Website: apple
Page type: stored-credit-cards
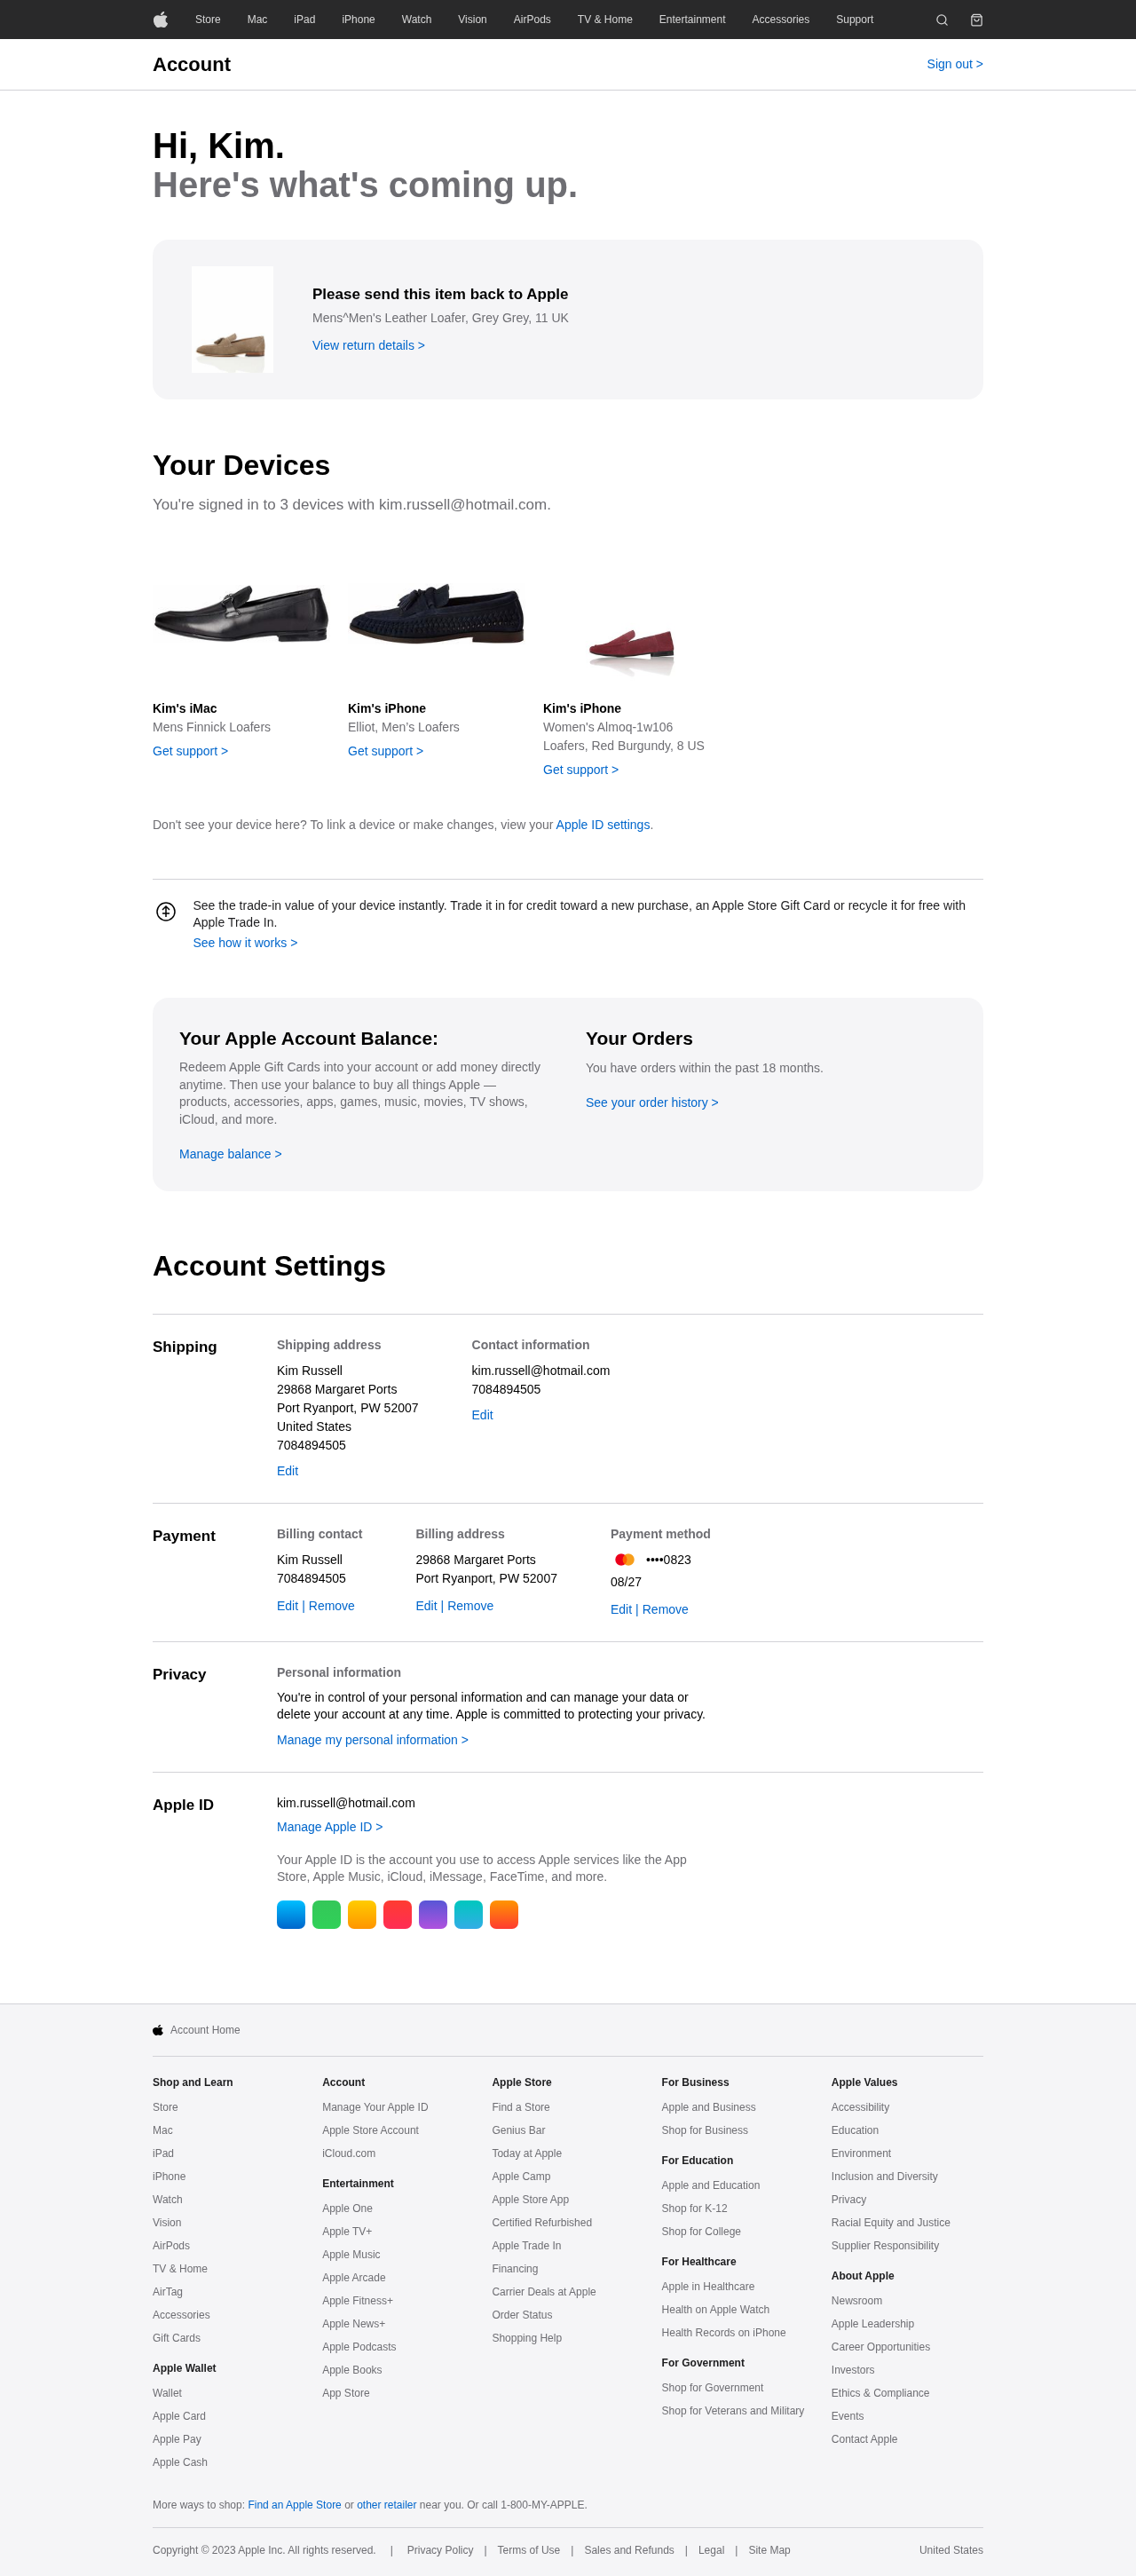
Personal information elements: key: PII_CARD_EXPIRY
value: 08/27
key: PII_CARD_LAST4
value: ••••0823
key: PII_CITY_STATE_ZIP
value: Port Ryanport, PW 52007
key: PII_COUNTRY
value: United States
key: PII_EMAIL
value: kim.russell@hotmail.com
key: PII_FIRSTNAME
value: Kim
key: PII_FULLNAME
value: Kim Russell
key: PII_PHONE
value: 7084894505
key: PII_STREET
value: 29868 Margaret Ports
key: PII_FIRSTNAME2
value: Kim
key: PII_FIRSTNAME3
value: Kim
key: PII_EMAIL2
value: kim.russell@hotmail.com
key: PII_PHONE2
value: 7084894505
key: PII_FULLNAME2
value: Kim Russell
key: PII_PHONE3
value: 7084894505
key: PII_CITY
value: Port Ryanport
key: PII_STATE
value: PW
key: PII_STATE_ABBR
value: PW
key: PII_POSTCODE
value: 52007
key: PII_POSTCODE_FULL
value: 52007
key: PII_CITY_STATE
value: Port Ryanport, PW
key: PII_POSTCODE_NUMERIC
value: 52007
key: PII_EMAIL3
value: kim.russell@hotmail.com
Product elements: key: PRODUCT1_NAME
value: Mens^Men's Leather Loafer, Grey Grey, 11 UK
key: PRODUCT2_NAME
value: Mens Finnick Loafers
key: PRODUCT3_NAME
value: Elliot, Men’s Loafers
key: PRODUCT4_NAME
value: Women's Almoq-1w106 Loafers, Red Burgundy, 8 US